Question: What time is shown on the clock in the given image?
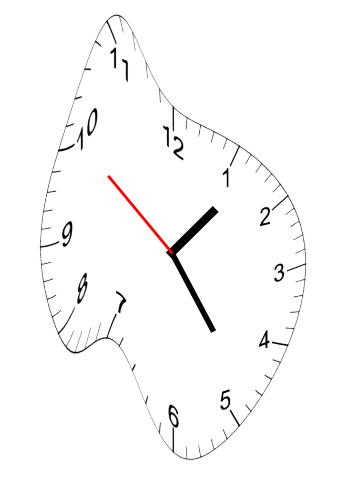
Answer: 01:23:51